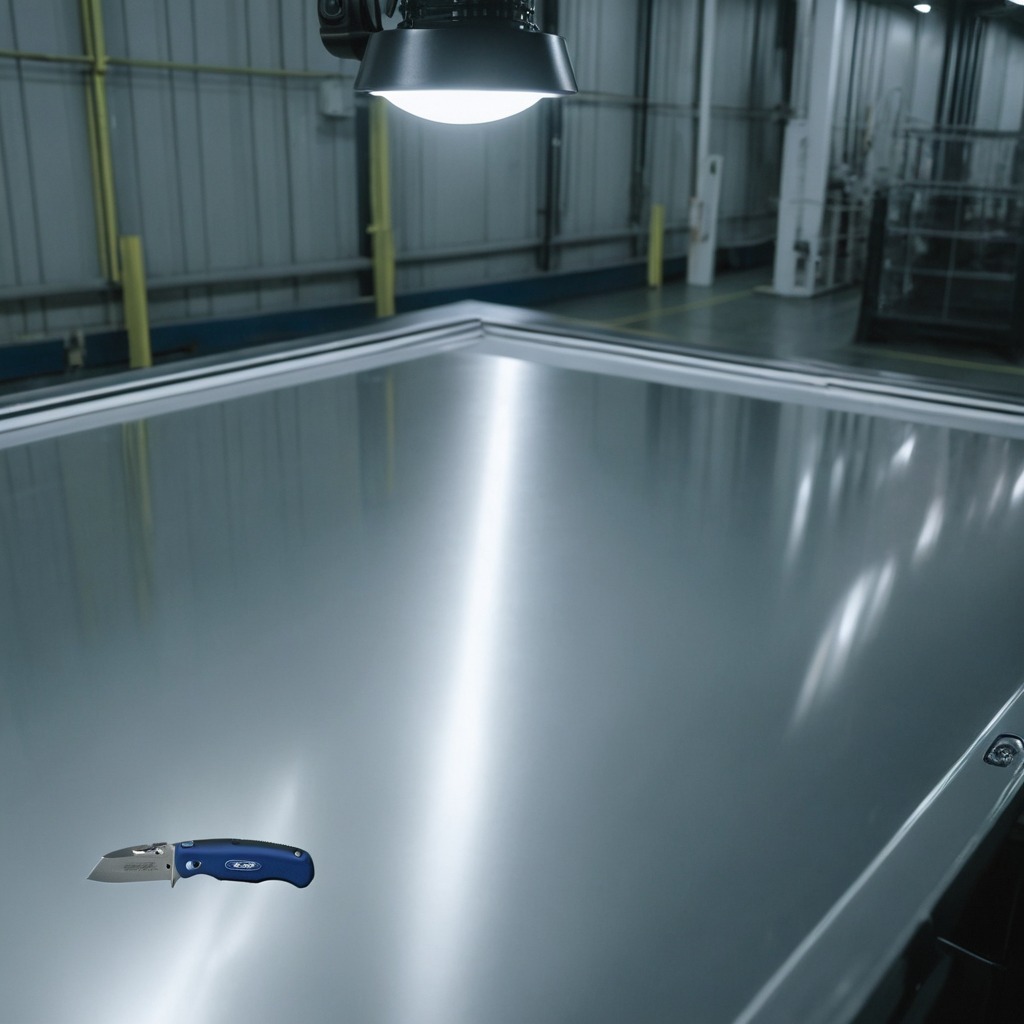
A utility knife is lying on a high-gloss table in a ship maintenance bay industrial lighting.